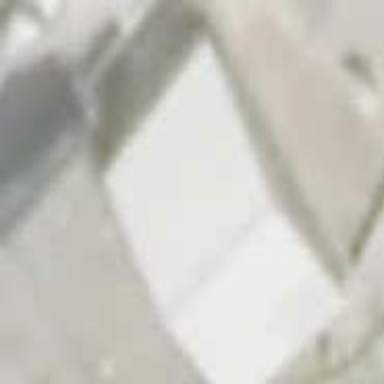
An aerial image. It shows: Building.